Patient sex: M
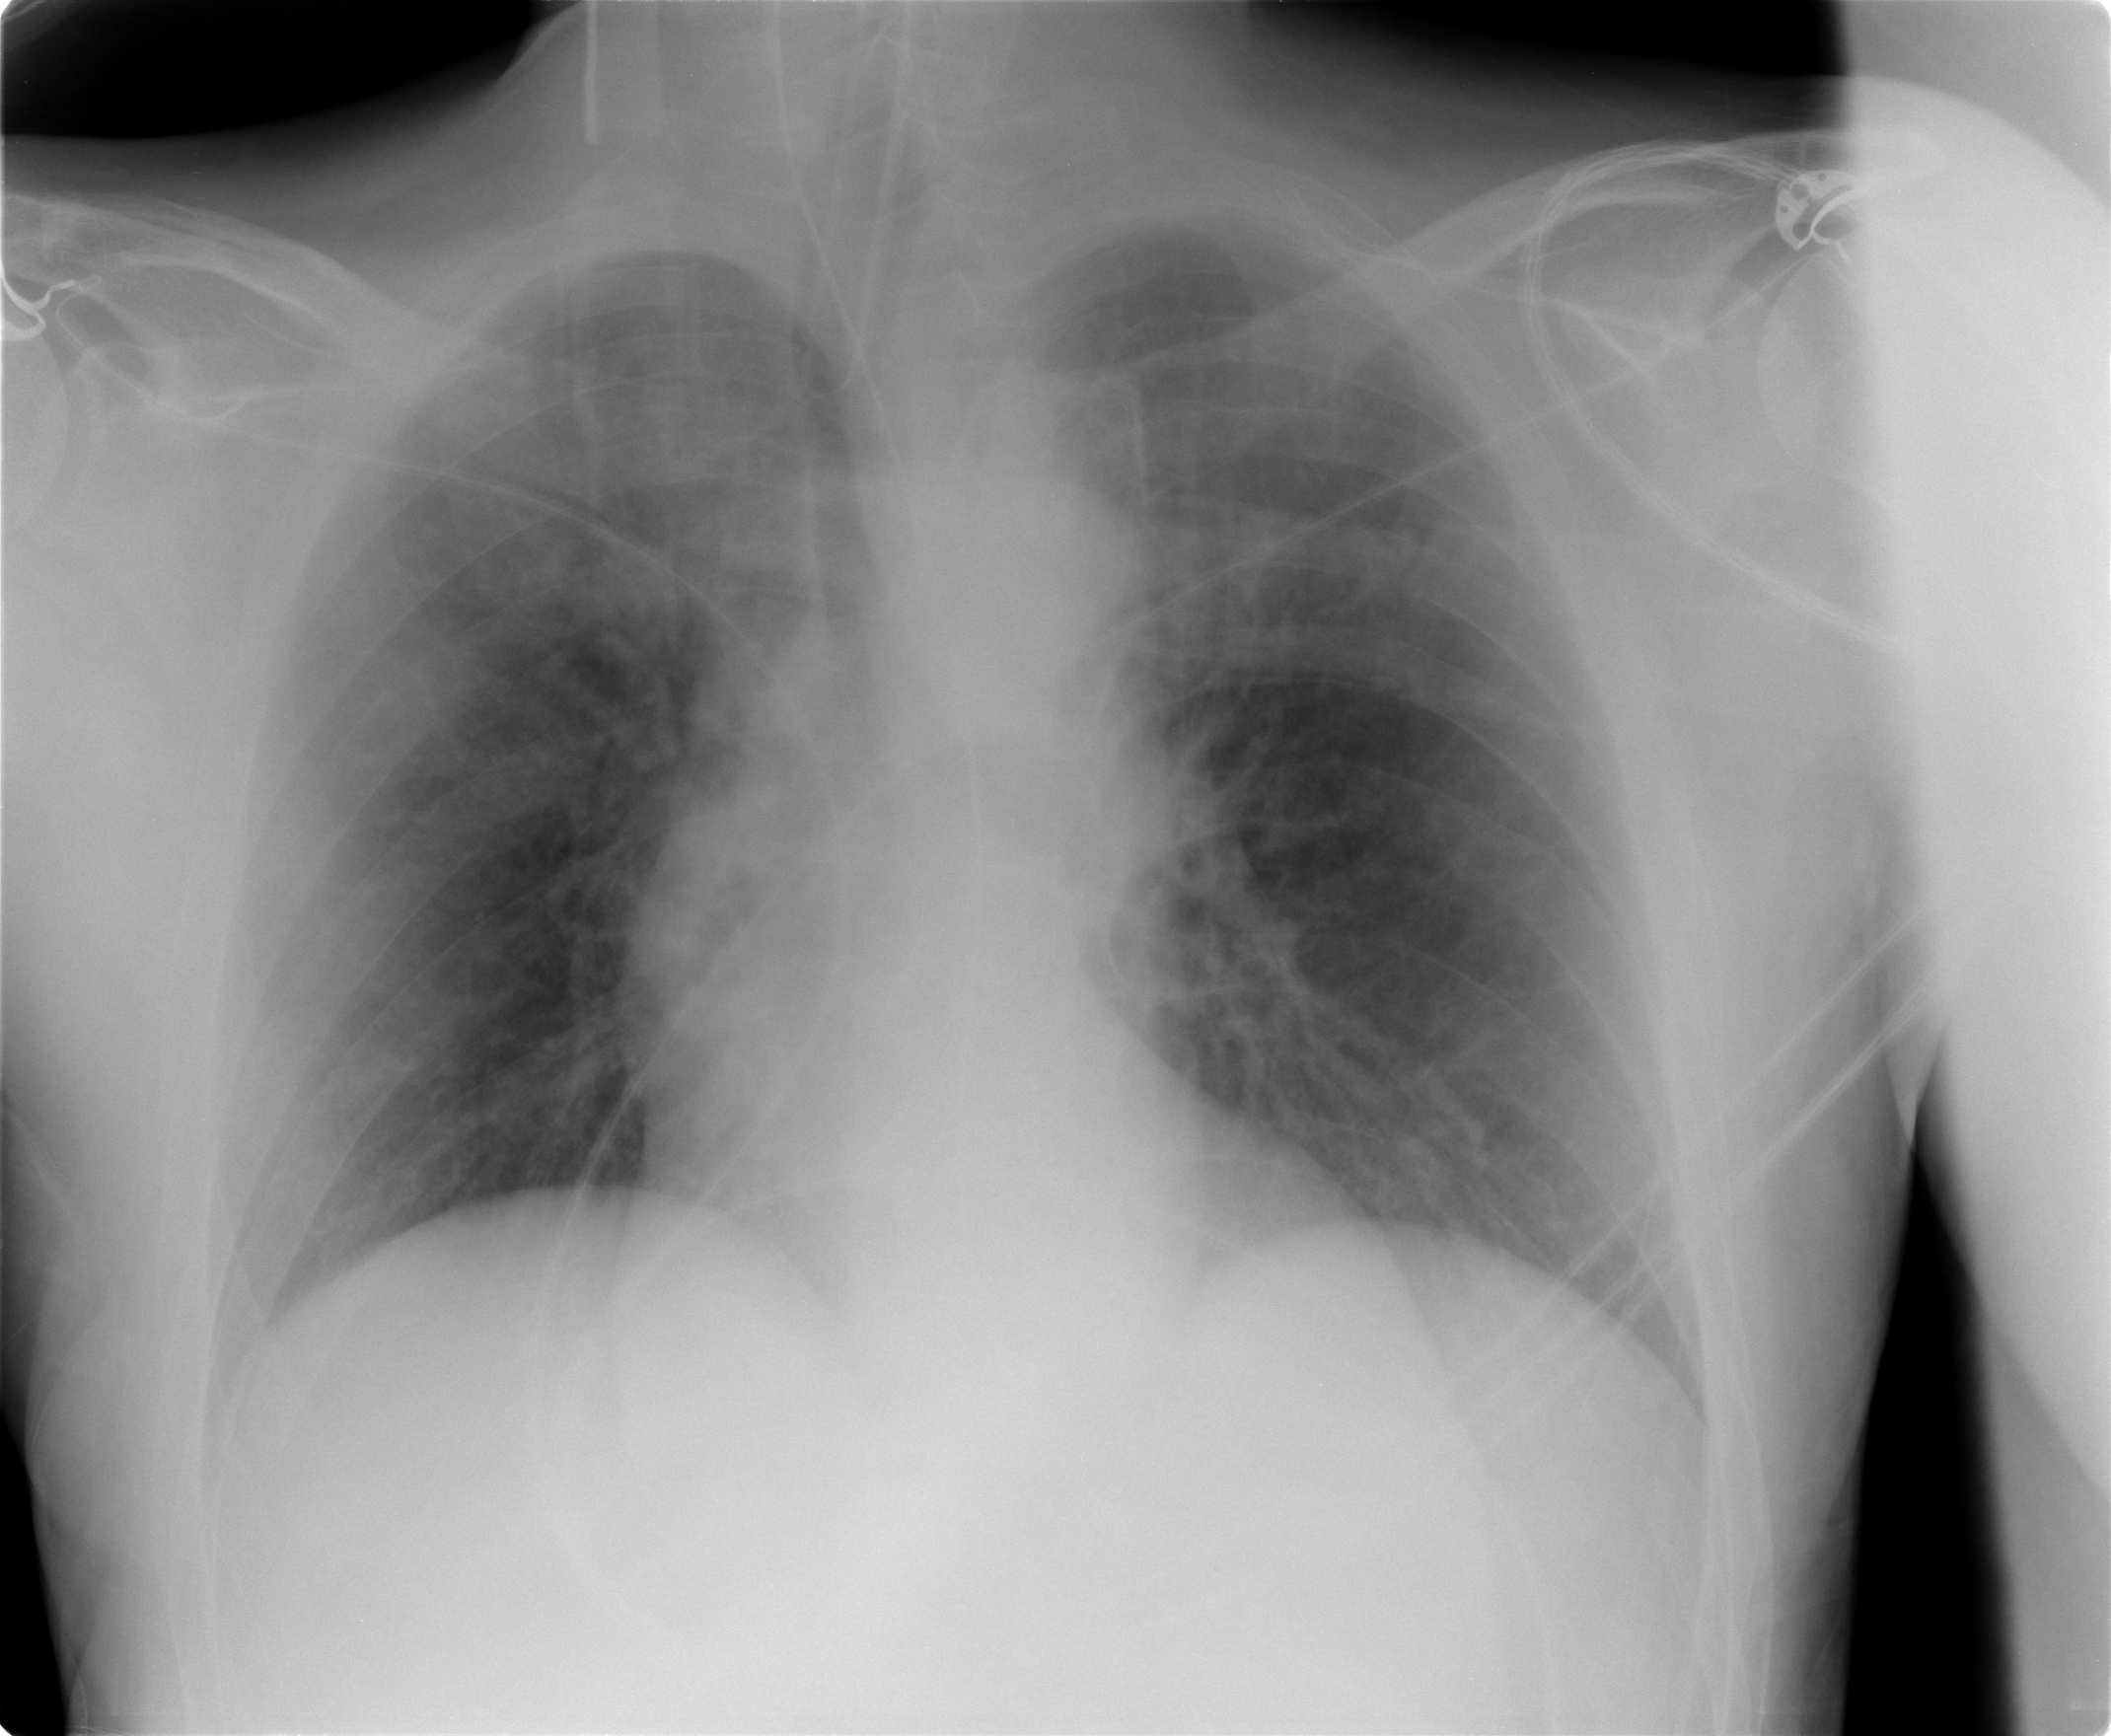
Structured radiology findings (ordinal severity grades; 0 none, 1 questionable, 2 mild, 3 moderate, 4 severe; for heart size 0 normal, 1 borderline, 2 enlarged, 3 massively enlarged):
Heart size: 0
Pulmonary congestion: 2
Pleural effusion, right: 0
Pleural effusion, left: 0
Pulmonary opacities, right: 0
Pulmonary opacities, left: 0
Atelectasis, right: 0
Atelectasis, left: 0